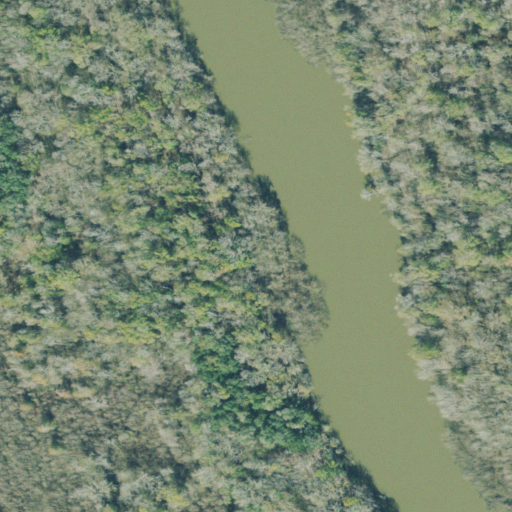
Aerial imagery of ridge(s) in Georgia named Cooter Ridge containing woody wetlands, open water, and herbaceous wetlands